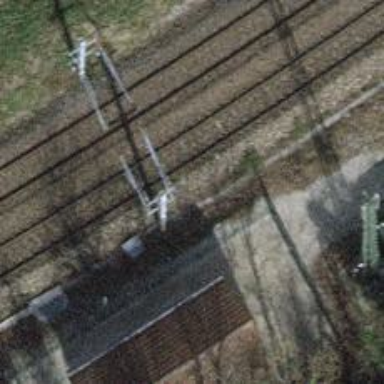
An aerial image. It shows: Railway track with contact lines for electrification.